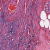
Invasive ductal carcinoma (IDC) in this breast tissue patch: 0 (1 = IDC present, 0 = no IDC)